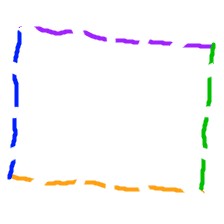
Shape: rectangle